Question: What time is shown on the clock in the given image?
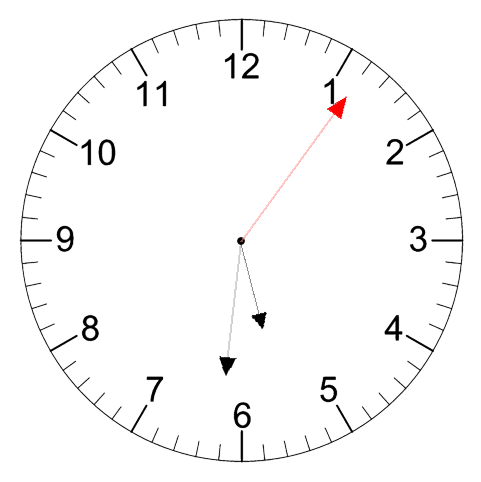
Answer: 05:31:06